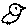
Label: bird